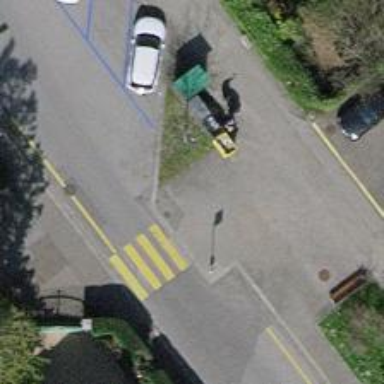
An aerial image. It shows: Uncontrolled crossing on the road.